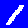
Digit: 1